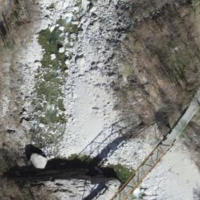
EUNIS habitat code: 15
Species observed at this site:
Euonymus europaeus